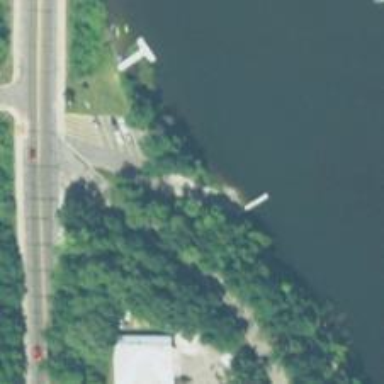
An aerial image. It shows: Slipway for leisure land vehicles on service road.